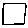
Label: square